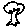
Label: tree